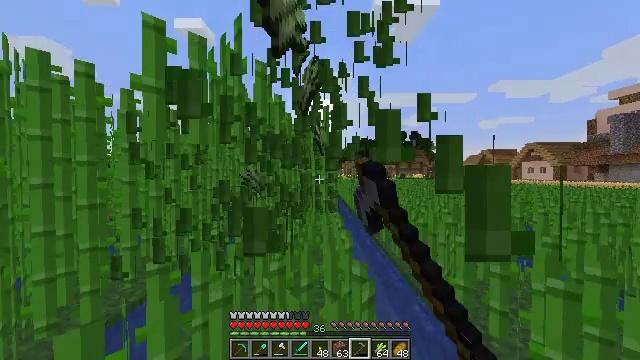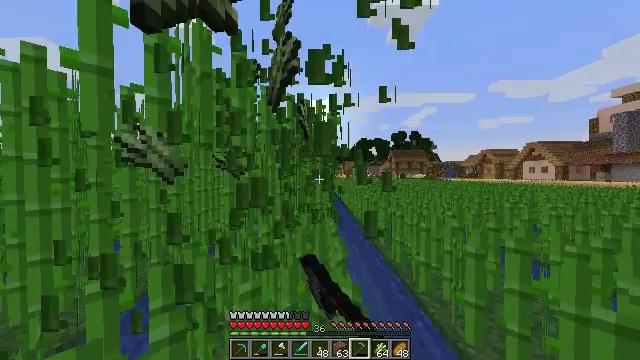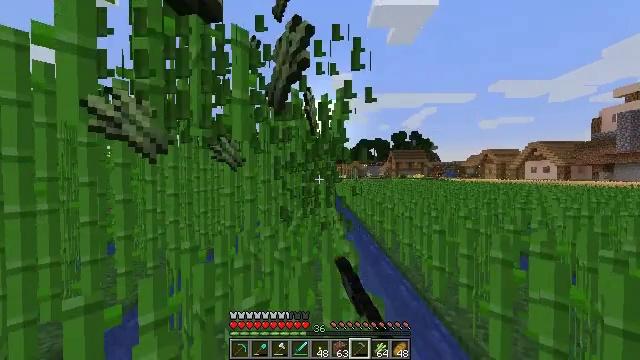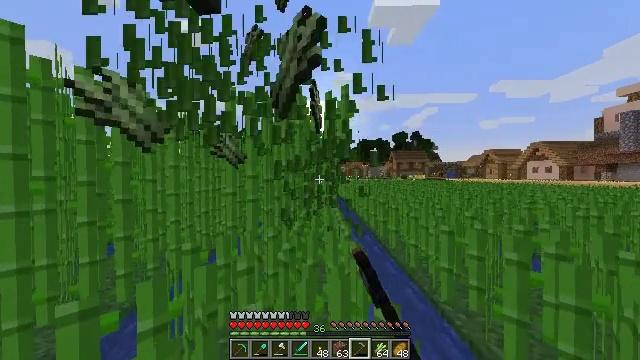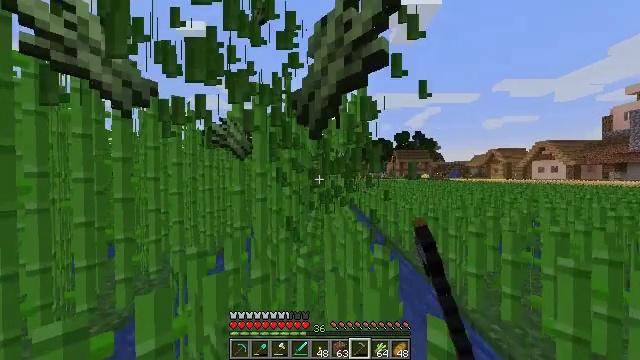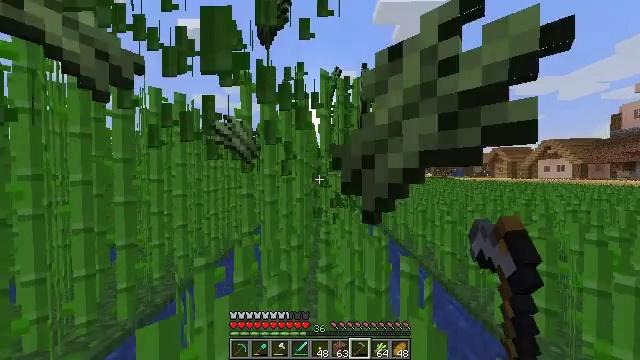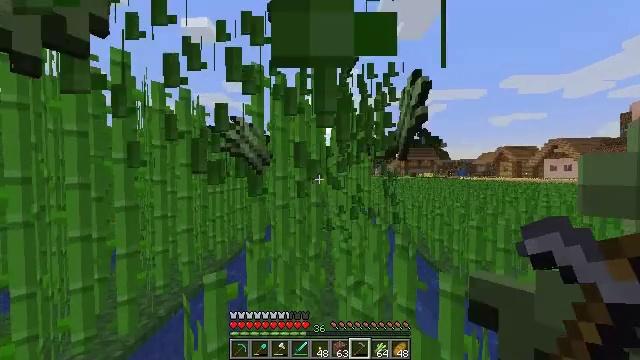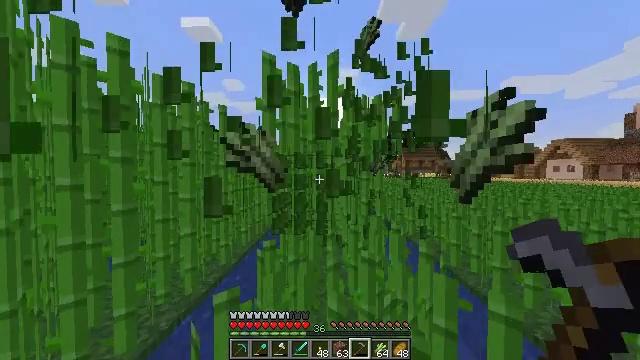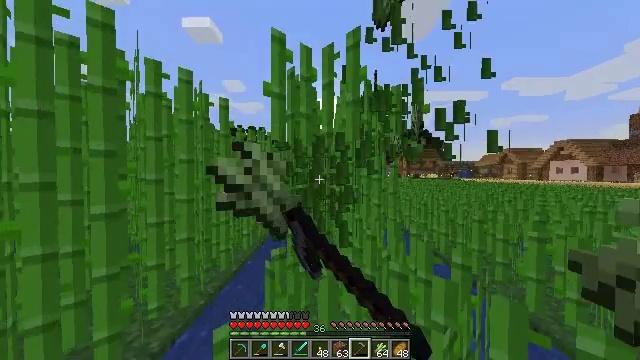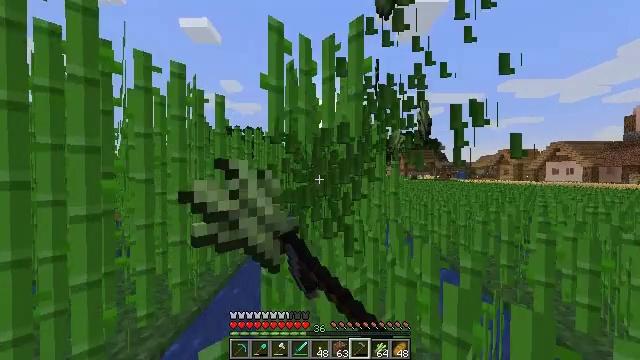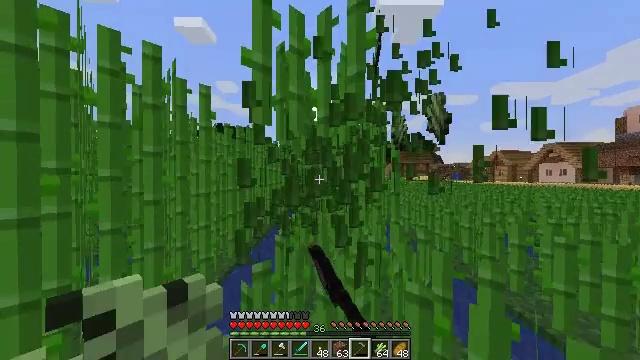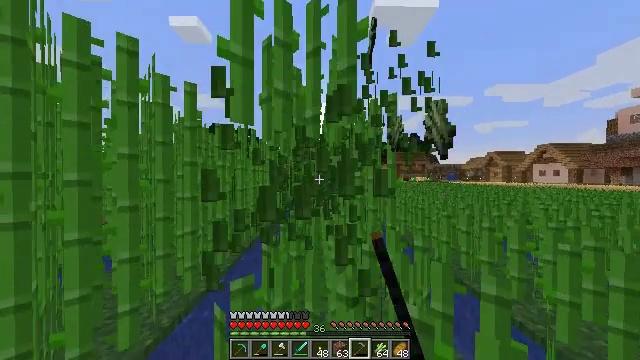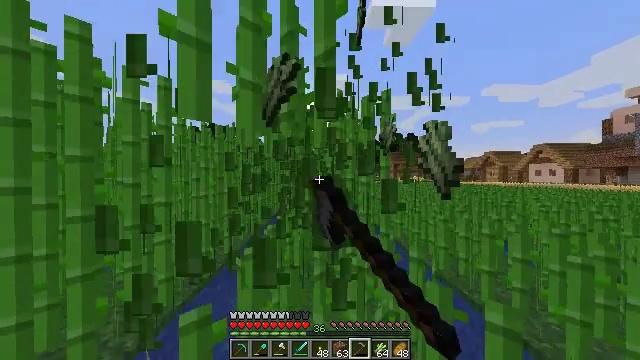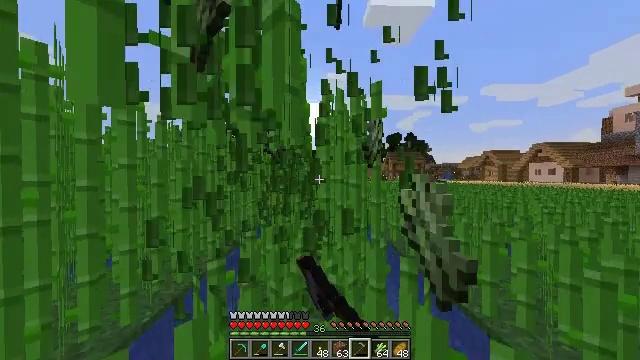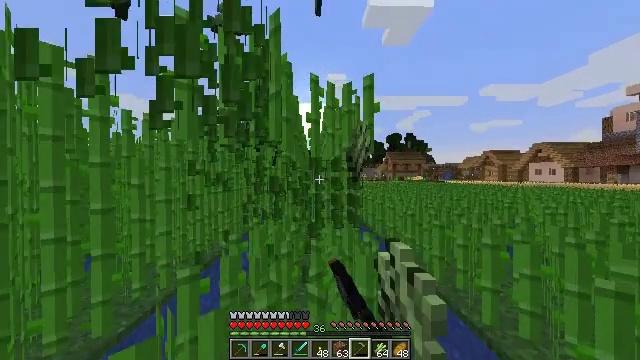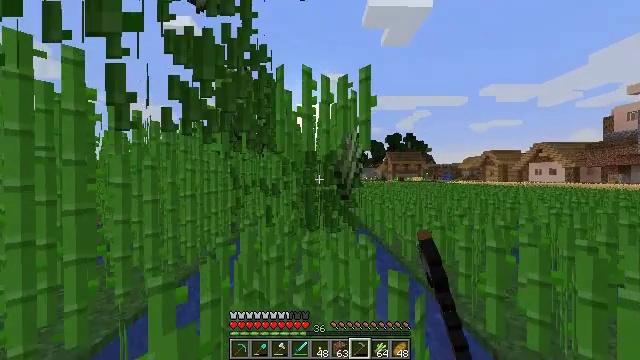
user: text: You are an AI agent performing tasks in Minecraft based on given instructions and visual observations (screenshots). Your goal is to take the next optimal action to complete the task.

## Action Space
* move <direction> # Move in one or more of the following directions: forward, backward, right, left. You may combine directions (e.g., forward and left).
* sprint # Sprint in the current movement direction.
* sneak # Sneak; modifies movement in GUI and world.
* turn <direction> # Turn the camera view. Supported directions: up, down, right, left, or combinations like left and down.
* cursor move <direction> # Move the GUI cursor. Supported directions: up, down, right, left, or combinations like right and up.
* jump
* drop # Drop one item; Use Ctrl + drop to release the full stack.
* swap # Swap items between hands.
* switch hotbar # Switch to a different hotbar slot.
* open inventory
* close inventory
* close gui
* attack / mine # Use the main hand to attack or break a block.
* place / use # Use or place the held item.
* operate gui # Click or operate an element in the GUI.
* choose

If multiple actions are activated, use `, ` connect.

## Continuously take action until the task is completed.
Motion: motion action
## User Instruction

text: Gather sugar cane for crafting.
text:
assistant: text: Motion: move forward and move left, sprint, attack / mine
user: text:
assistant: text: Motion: move forward and move left, sprint, attack / mine
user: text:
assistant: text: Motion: move forward and move left, sprint, attack / mine
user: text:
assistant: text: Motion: move forward and move left, sprint, attack / mine
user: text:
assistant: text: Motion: move forward and move left, sprint, attack / mine
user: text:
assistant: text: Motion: move forward and move left, sprint, attack / mine
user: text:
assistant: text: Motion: move forward and move left, sprint, attack / mine
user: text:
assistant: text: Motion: move forward, sprint, attack / mine
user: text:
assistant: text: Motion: move forward, sprint, attack / mine
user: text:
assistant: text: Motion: move forward and move right, sprint, turn right, attack / mine
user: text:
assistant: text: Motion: move forward and move right, sprint, attack / mine
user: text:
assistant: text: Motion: move forward and move right, sprint, attack / mine
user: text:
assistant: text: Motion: move forward and move right, sprint, attack / mine
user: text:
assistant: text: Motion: move forward and move right, sprint, attack / mine
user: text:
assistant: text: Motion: move forward, sprint, attack / mine
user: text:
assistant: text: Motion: move forward and move left, sprint, attack / mine
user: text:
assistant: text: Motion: move forward and move left, sprint, attack / mine
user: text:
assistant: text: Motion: move forward and move left, sprint, attack / mine
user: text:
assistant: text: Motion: move forward and move left, sprint, attack / mine
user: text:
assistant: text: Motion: move forward and move left, sprint, attack / mine
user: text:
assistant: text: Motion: move forward and move left, sprint, attack / mine
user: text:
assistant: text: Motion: move forward and move left, sprint, attack / mine
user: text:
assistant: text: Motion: move forward and move right, sprint, attack / mine
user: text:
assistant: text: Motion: move forward and move right, sprint, turn right, attack / mine
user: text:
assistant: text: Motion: move forward and move right, sprint, turn right, attack / mine
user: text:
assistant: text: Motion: move forward and move right, sprint, attack / mine
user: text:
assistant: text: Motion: move forward and move right, sprint, attack / mine
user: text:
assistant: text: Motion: move forward and move right, sprint, attack / mine
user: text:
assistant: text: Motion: move forward and move right, sprint, attack / mine
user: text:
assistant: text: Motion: move forward and move right, sprint, attack / mine